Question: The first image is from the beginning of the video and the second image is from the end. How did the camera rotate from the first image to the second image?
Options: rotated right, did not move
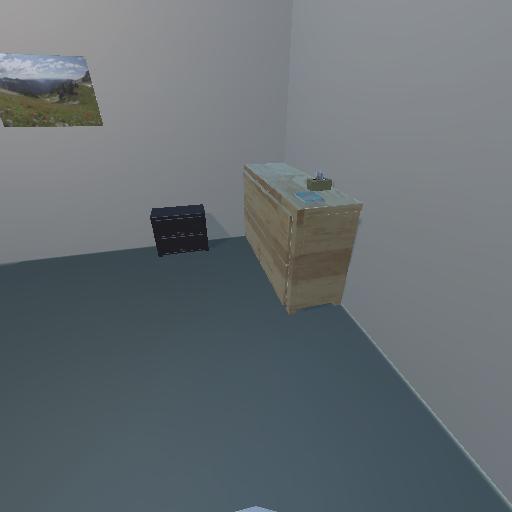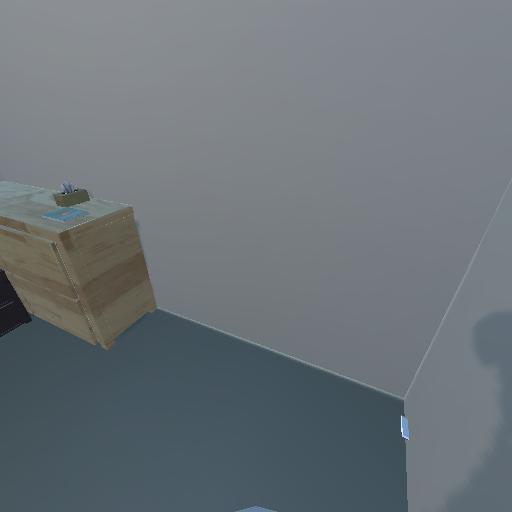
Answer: rotated right